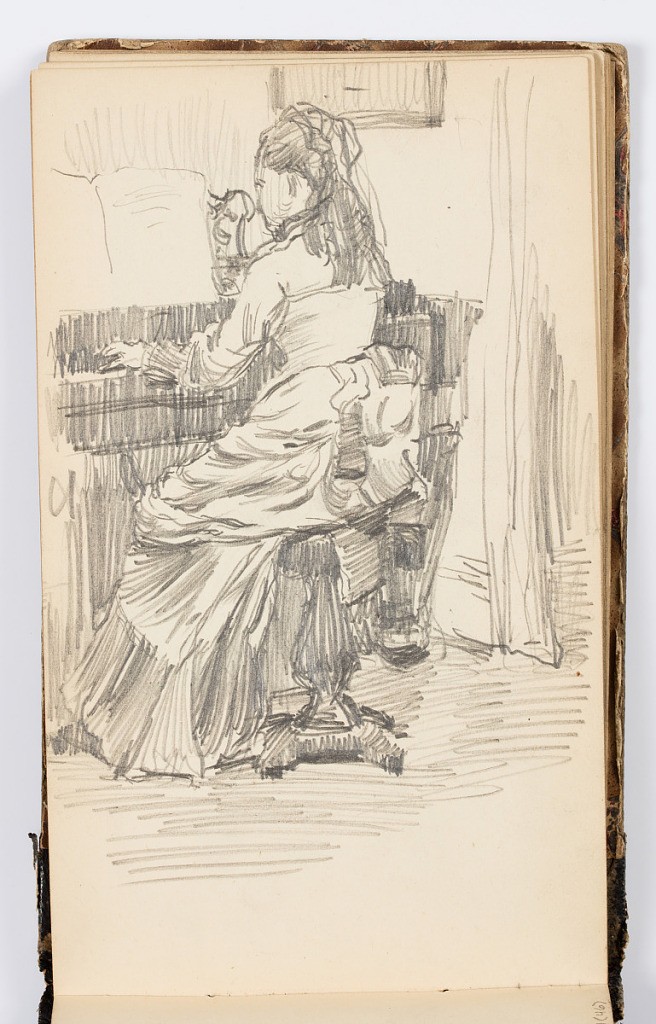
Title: Sketchbook Page
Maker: Kenyon Cox, American, 1856–1919
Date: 1875
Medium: Graphite on paper
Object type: Sketchbook folio
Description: Sketch of a woman playing the piano.